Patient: sex F, age 59
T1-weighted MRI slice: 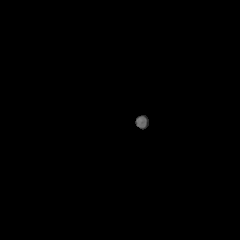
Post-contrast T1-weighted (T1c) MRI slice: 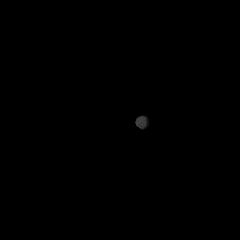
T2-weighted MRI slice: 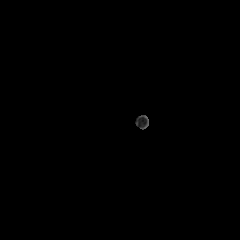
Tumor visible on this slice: no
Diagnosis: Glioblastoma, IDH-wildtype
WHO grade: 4